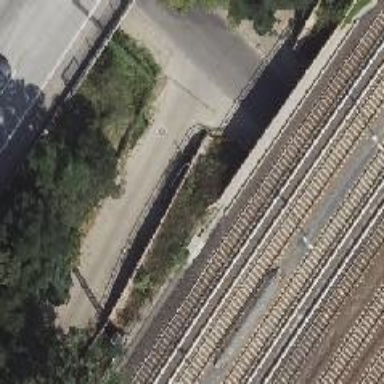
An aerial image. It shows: Bridge for light rail electrified railway.